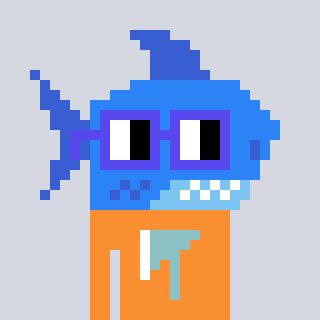
a pixel art character with square blue glasses, a shark-shaped head and a orange-colored body on a cool background